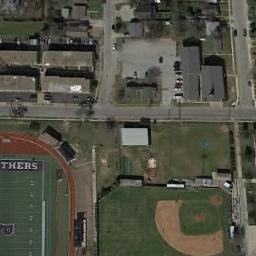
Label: baseball_diamond